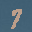
Label: 7